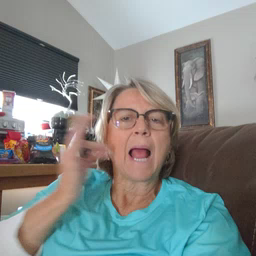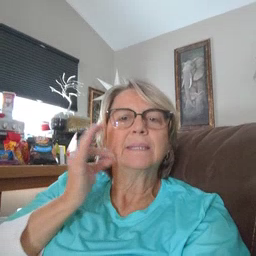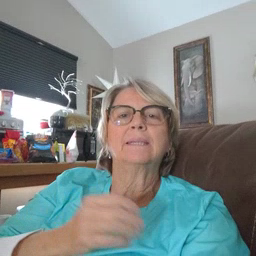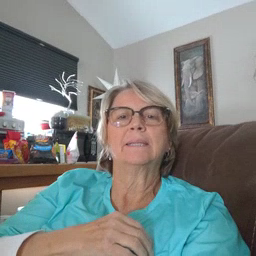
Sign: cat